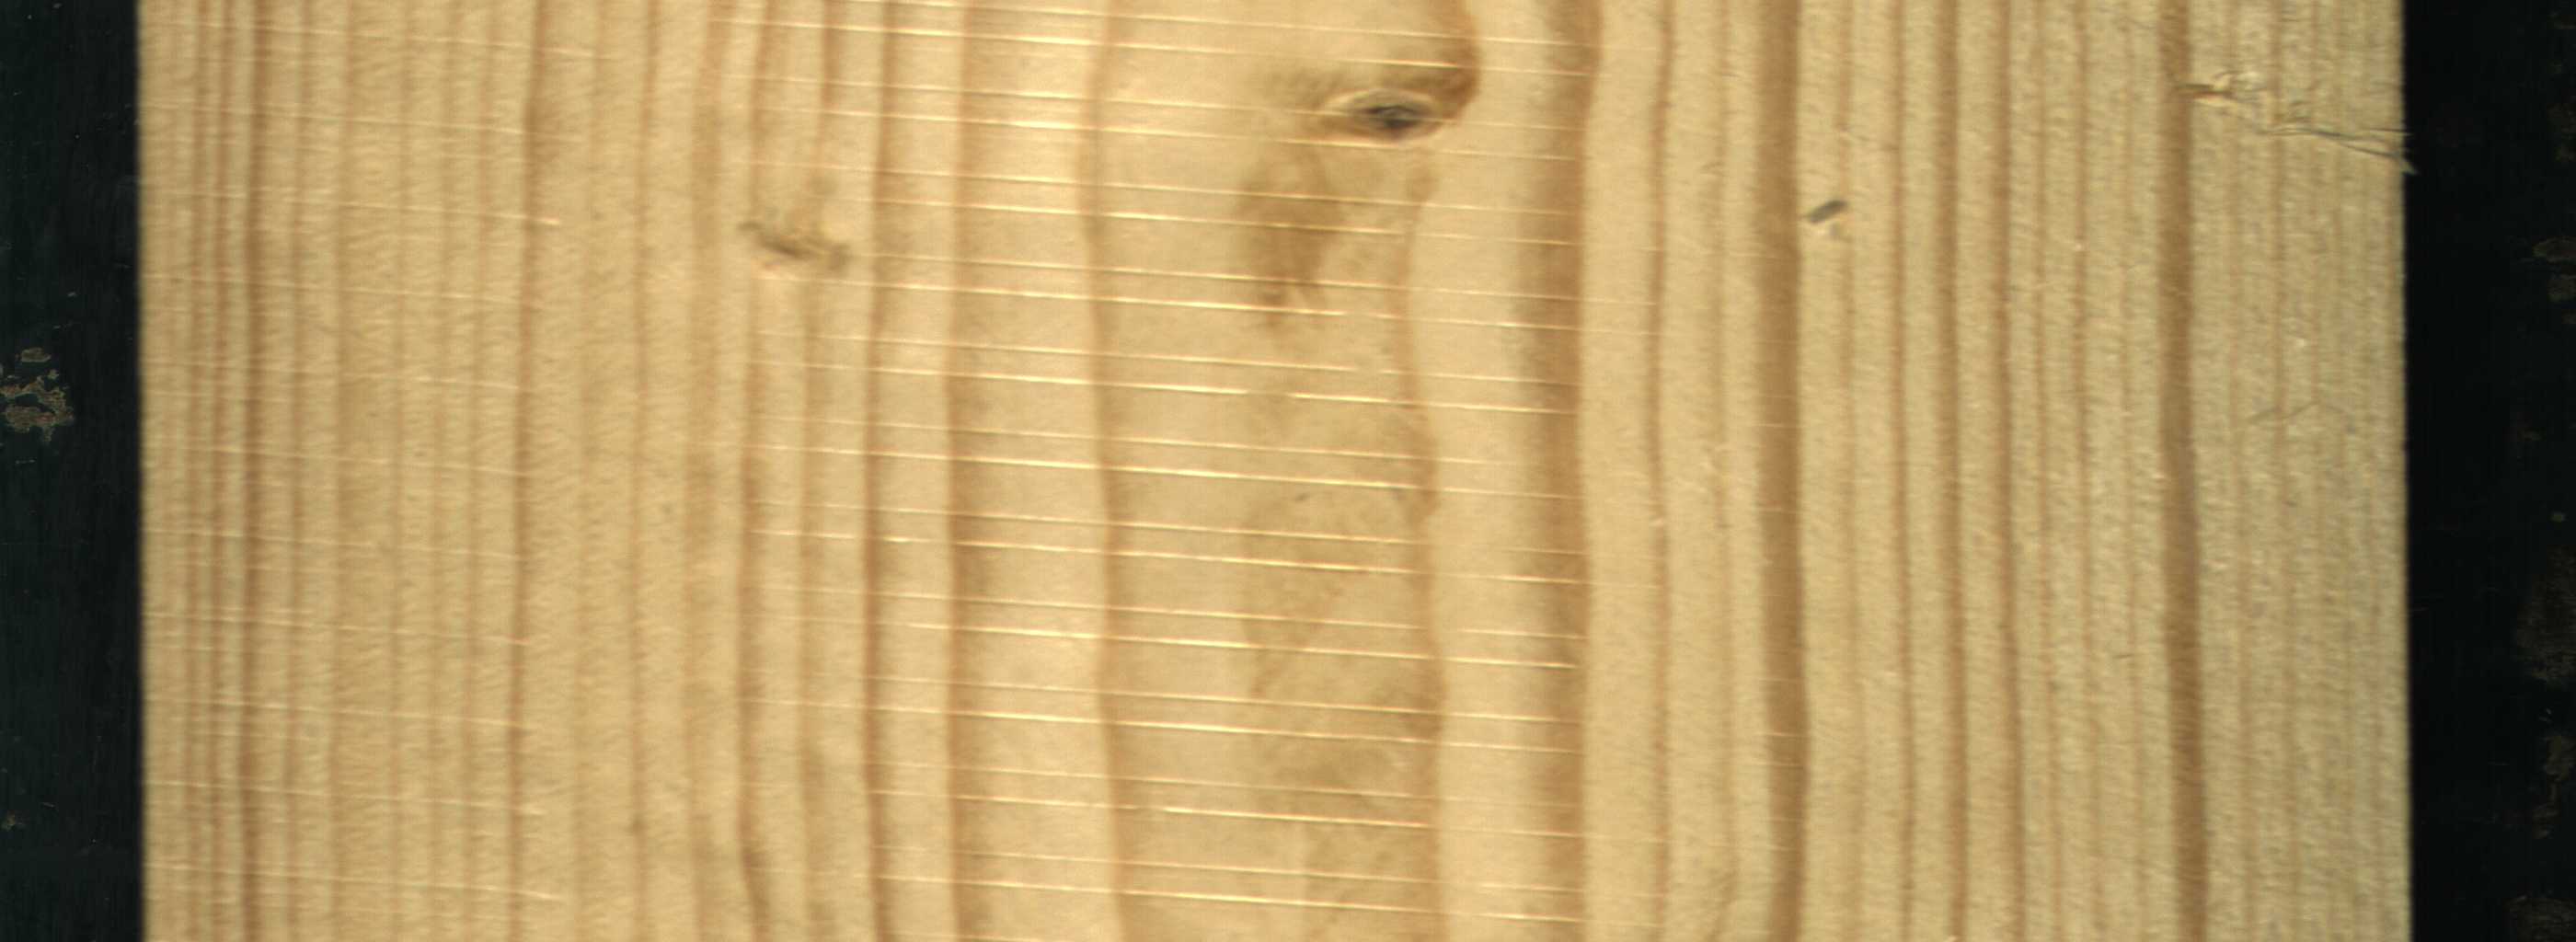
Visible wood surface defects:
Live_Knot